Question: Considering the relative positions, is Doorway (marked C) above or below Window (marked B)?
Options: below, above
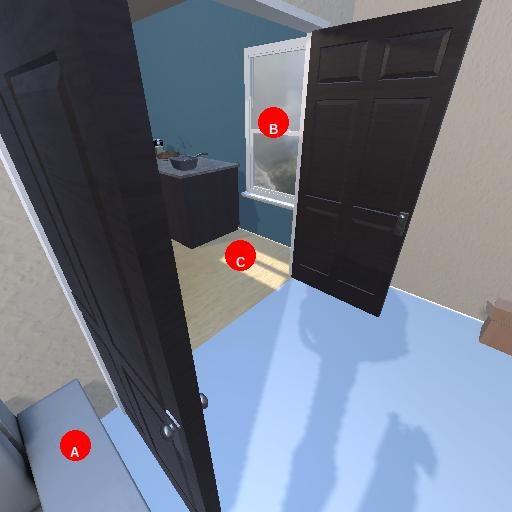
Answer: below